Question: I would like to take a share of the heavy processes off the main django project to another django project by replicating models.
This implies sharing of the database tables. Here's a diagram to explain how the tables are shared: follow the numbered arrows to see how I imagine the flow of the information.

The INTERFACE project is a user-interaction part of the puzzle, it handles input and output and defines what problem a user would like to have solved. The SOLVE project solves the heavy user-defined problem, and when ready, places the solution as a record into its own table that INTERFACE can read from, and that INTERFACE presents back to user.
What kind of caveats in terms of synchronization of two ORMs will this design have?
Is this even a good idea?
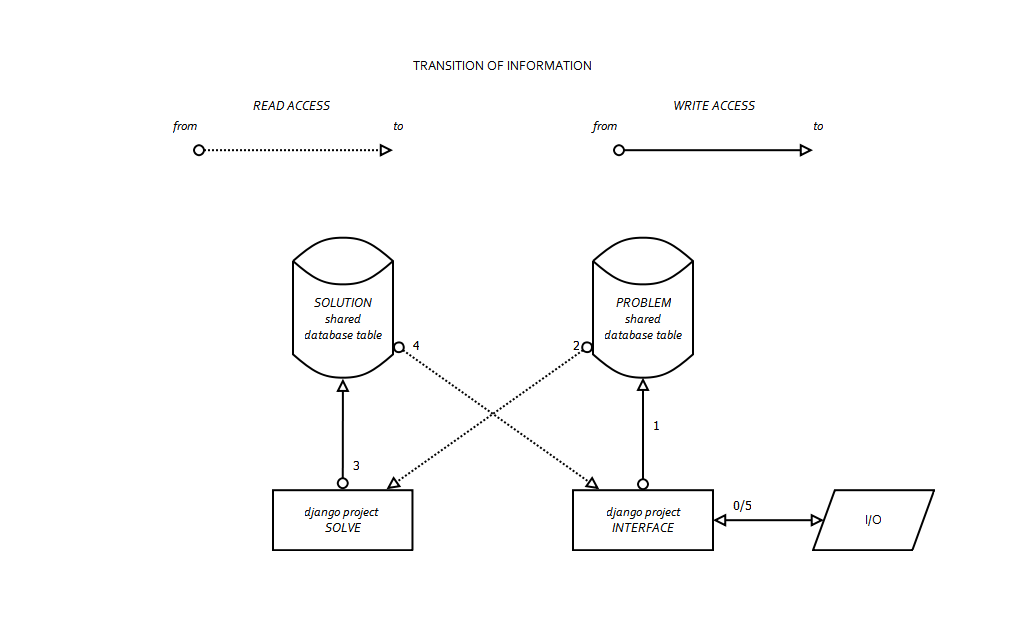
Answer: In other words, you're reinventing a task queue?
That is, the interface merely inserts records that represent "do this for me", and later retrieves results form the "this was done for you" table (or the same table, doesn't matter)?
What you're really looking for is some kind of remote async rpc call interface, which yes, you could rebuild in this manner if you were inclined.
I would still recommend reevaluating celery - I've put that off on several occasions, but now that I have it set up it shocks me I didn't use it earlier. You could even use the Django DB as the message queue backend (though I'd only say do that for low volume sites).
Anyway, as to the specific question:
There are no inherit issues with two independent processes using the same DB tables and neither Django nor your db connectors will add additional constraints in this regard.
You will need your worker process ("solve") to periodically poll the DB looking for tasks to do, or send it a message (hint: celery!). Your ui client ("interface") can just check the DB when the user refreshes.
From an implementation point of view, its probably simplest to share the code completely (all models, views, etc) across both projects. You'd have one process start the ui web server in the normal way, and for the worker, hooking up a custom management command is probably the simplest way to kickstart your worker's loop.
You 'may' get some issues with db locking / race conditions if you don't use <URL> to avoid contention, but that's only in 1.5.